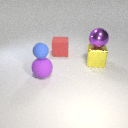
large purple rubber sphere below small blue rubber sphere